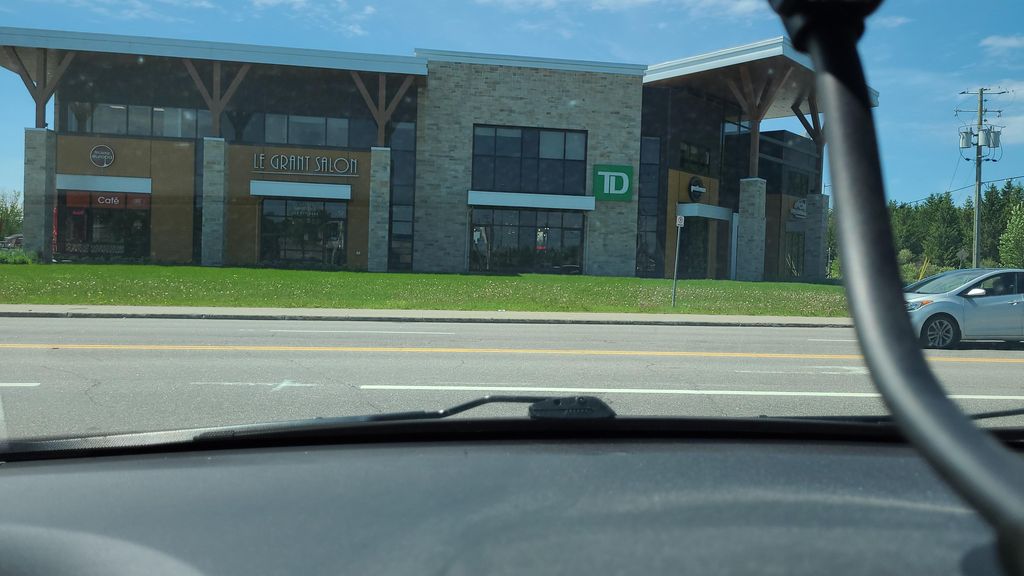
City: quebec_city